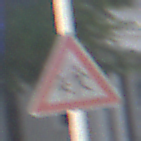
Verkehrszeichen: KinderRechts
Umgebung: Outdoor, Urban
Tageszeit: MorningAfternoon
Wetter: PartlyCloudy
Licht: Natural
Jahreszeit: NotSpecified
Kontrast: HighContrast